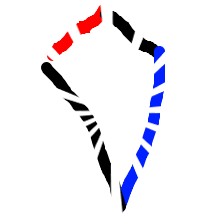
Shape: kite